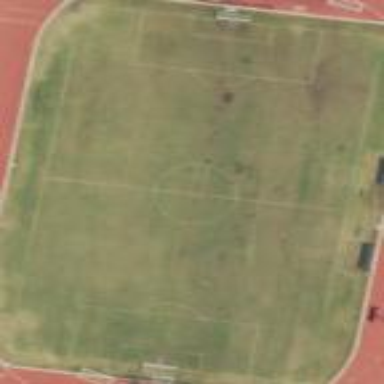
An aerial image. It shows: Soccer pitch for leisure land activities.